Field crop: tomato
Growth stage: 1
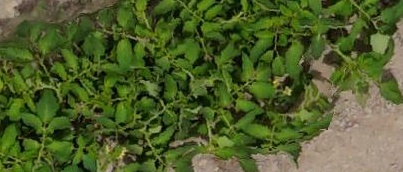
Species: tomato